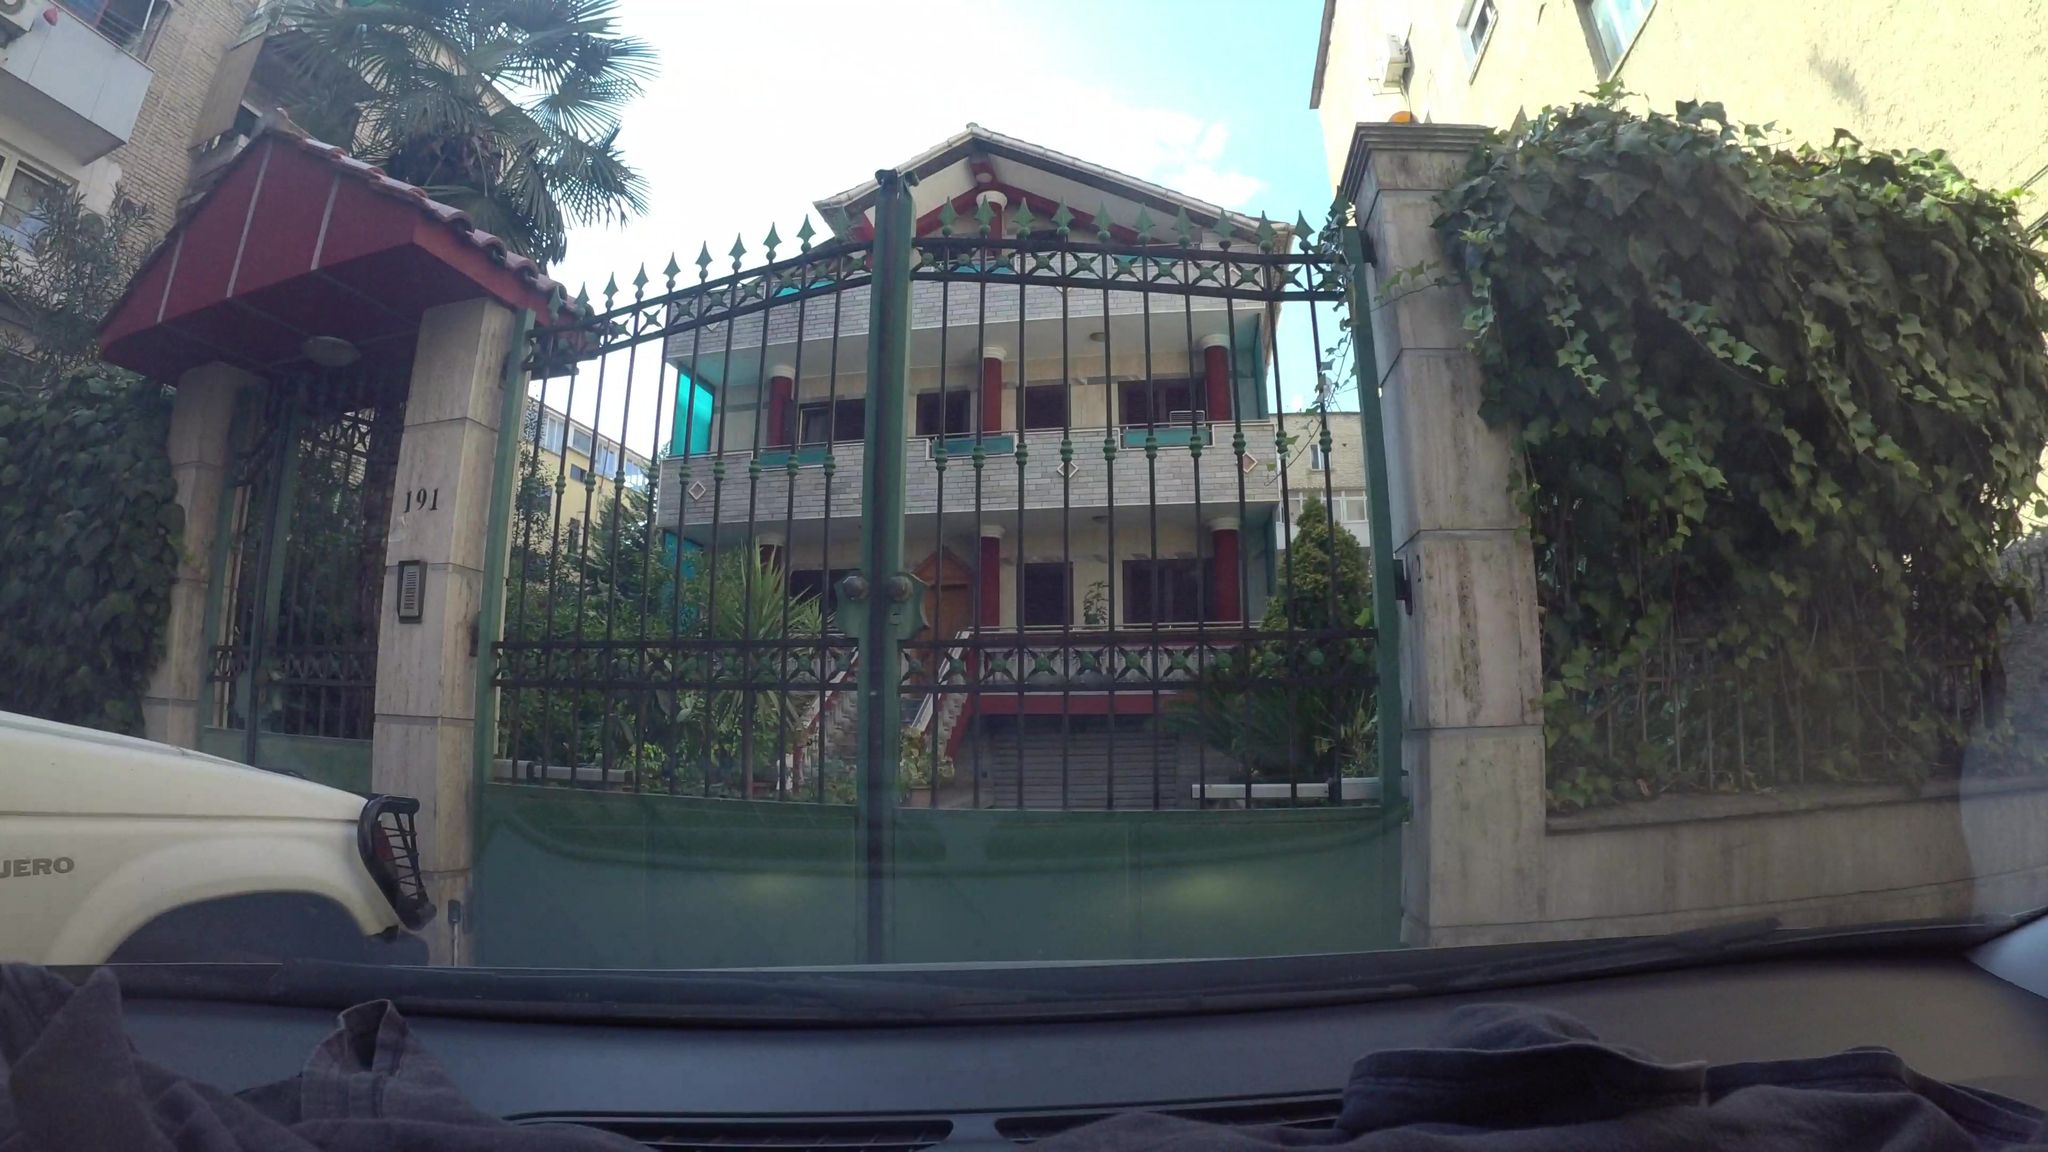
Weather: clear
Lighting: day
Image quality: slightly poor
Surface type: walking surface
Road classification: service, footway, living_street
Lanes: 1
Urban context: urban centre
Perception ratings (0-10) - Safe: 2.32, Lively: 3.03, Beautiful: 2.03, Boring: 1.33, Depressing: 7.84, Wealthy: 4.75